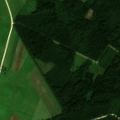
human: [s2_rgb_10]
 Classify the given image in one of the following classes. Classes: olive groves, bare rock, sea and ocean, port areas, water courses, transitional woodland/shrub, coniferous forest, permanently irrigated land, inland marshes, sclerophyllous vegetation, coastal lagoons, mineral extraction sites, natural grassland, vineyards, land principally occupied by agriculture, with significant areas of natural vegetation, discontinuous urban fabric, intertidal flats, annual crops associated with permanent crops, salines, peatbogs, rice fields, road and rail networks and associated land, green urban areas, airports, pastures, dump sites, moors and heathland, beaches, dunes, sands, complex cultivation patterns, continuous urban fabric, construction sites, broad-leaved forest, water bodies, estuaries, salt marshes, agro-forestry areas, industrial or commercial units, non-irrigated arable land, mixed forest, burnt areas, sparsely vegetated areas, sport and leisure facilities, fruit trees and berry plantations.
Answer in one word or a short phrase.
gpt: non-irrigated arable land, pastures, land principally occupied by agriculture, with significant areas of natural vegetation, broad-leaved forest, coniferous forest, mixed forest, transitional woodland/shrub